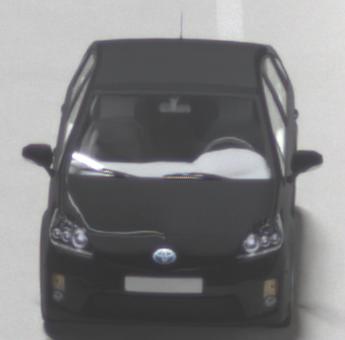
Make: Toyota
Model: Prius 1.5 Hybrid
Detailed model: Prius (HW2)
Model produced from: 2006/03
Model produced until: 2009/06
Doors: 5
Color: black
Road condition: dry road
Daytime: not specified
Contrast: high contrast